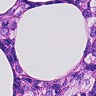
Metastatic tissue present: yes